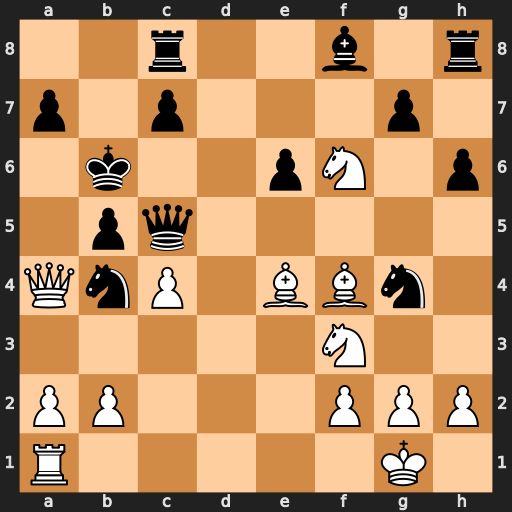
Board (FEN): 2r2b1r/p1p3p1/1k2pN1p/1pq5/QnP1BBn1/5N2/PP3PPP/R5K1
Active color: w
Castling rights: -
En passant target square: -
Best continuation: Nd7#